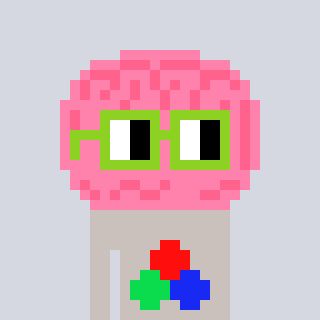
a pixel art character with square light green glasses, a brain-shaped head and a foggrey-colored body on a cool background